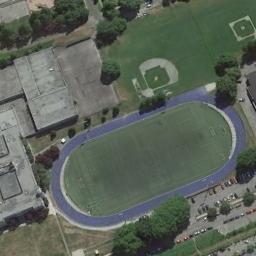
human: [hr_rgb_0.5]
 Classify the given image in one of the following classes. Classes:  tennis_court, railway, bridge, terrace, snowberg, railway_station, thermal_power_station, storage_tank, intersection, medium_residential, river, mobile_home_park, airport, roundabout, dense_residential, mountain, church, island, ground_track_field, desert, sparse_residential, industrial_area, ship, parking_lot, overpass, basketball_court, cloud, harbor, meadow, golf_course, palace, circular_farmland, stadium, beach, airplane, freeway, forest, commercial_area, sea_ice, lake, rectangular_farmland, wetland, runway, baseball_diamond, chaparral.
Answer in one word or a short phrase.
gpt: ground_track_field